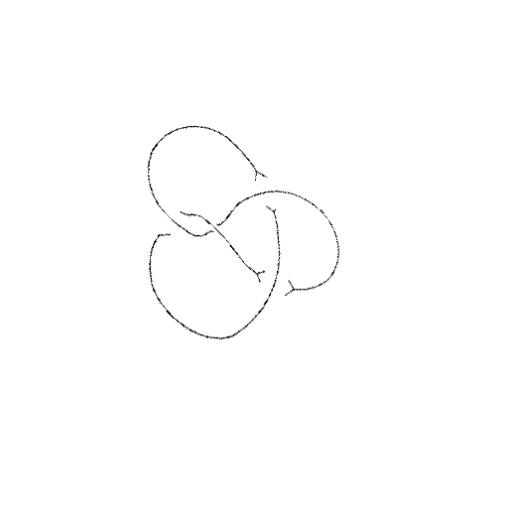
Crossing number: 4